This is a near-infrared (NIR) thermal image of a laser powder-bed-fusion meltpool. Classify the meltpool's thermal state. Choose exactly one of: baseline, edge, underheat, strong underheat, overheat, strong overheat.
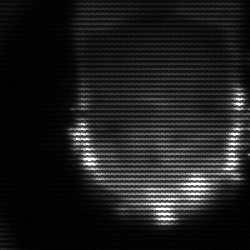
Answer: strong underheat